An envelope spectrum derived from a bearing vibration measurement is shown; the reference markers locate BPFO, BPFI, BSF and FTF for this bearing geometry and shaft speed. Based on the visible evidence, which condition applies: normal, inner_race, outer_race, ball?
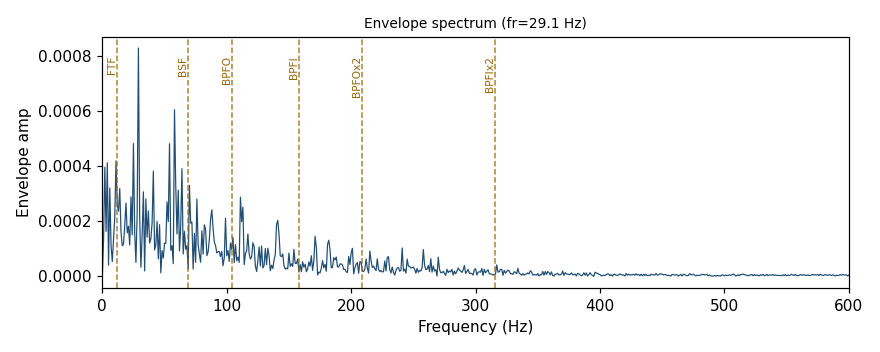
Answer: ball